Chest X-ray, PA view. Patient: 47 years old, sex M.
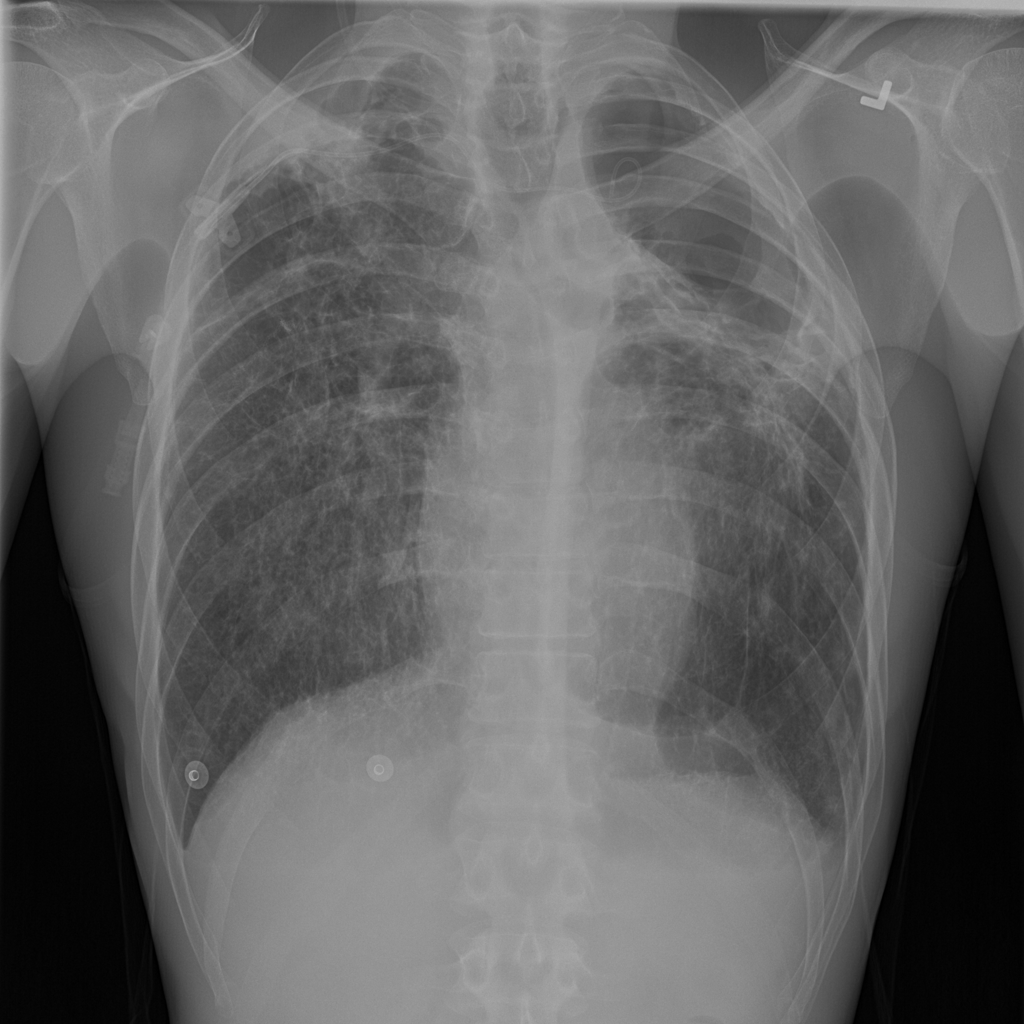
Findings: No Finding